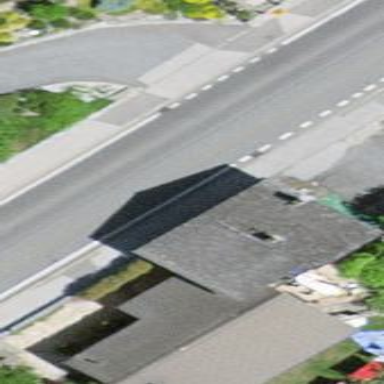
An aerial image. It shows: Simple house.